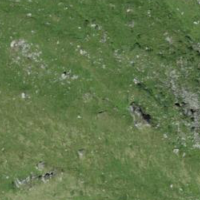
EUNIS habitat code: 26
Species observed at this site:
Nucifraga caryocatactes